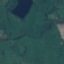
Land use / land cover class: Pasture